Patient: sex F, age 70
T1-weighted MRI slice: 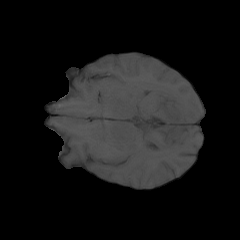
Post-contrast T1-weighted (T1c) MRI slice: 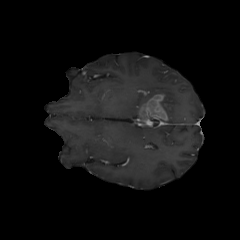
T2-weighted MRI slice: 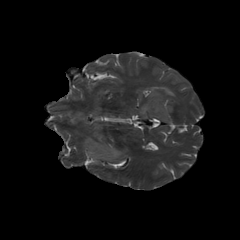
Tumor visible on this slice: yes
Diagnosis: Glioblastoma, IDH-wildtype
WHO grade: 4